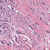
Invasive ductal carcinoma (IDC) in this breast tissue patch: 1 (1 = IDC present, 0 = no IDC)